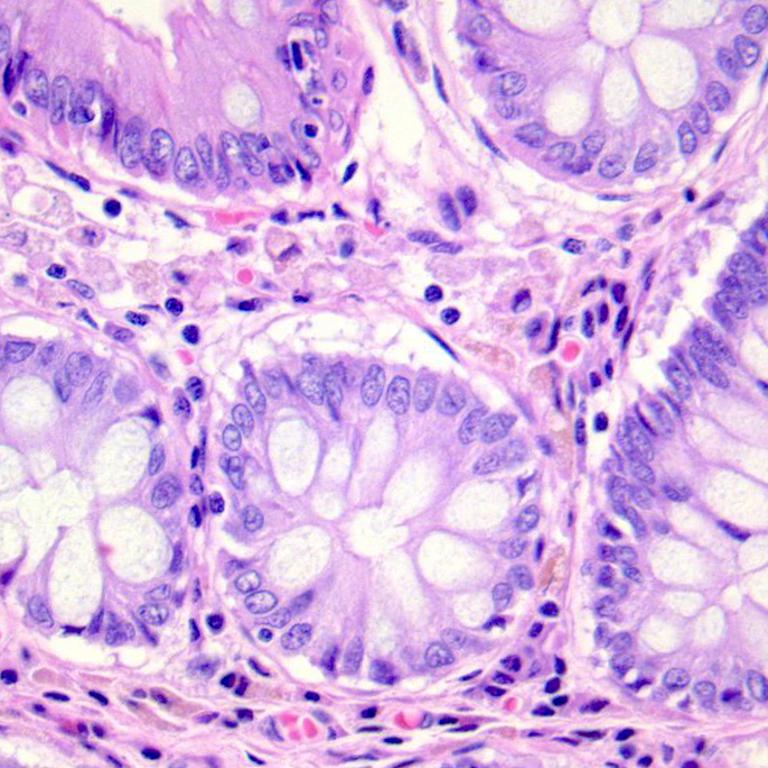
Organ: colon
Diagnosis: benign